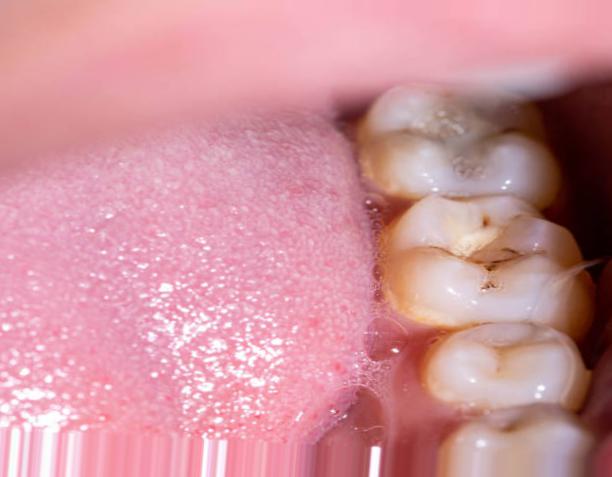
Condition: Caries